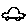
Label: car